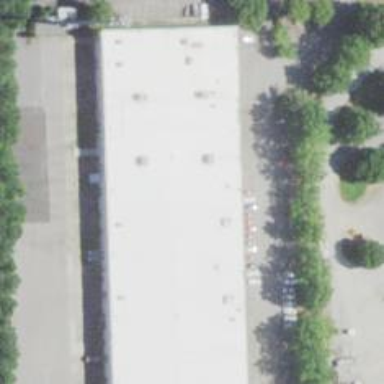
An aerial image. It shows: Commercial building.